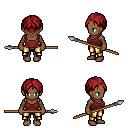
a pixel art fantasy rpg character, female body template, human, dark skin, maroon pirate shirt, gold greaves, brunette parted hairstyle, spear, four views (front, back, left, right), 2x2 character sprite sheet, small pixel art, hard edges, no anti-aliasing